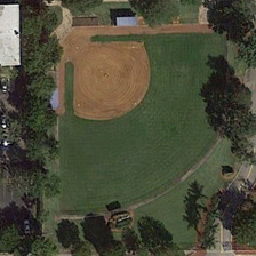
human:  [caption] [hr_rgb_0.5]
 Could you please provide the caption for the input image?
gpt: a baseball field with spiral texture surrounded by many trees .

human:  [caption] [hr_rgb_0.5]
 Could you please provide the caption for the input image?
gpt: the fan shaped baseball field is surrounded by trees .

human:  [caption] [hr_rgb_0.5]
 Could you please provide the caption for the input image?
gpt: a fan shaped baseballfield is surrounded by rows of trees and roads .

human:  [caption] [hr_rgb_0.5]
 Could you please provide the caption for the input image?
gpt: in the corner of the crossed road lies a baseballfield  beside which is a building and a parking lot .

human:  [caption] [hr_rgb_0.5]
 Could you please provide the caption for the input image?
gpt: a baseball field surrounded by some green trees is near a building and several cars .